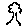
Label: tree